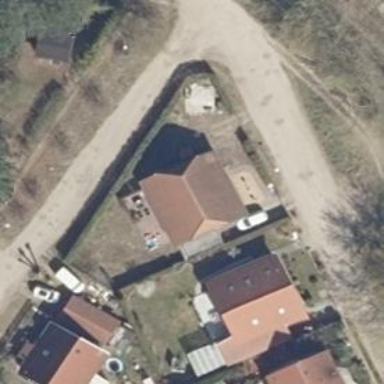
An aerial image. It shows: Residential building.